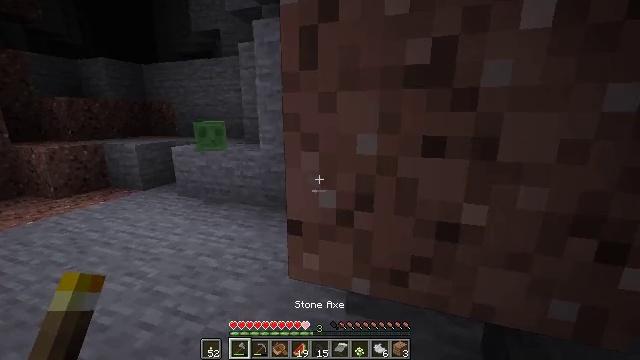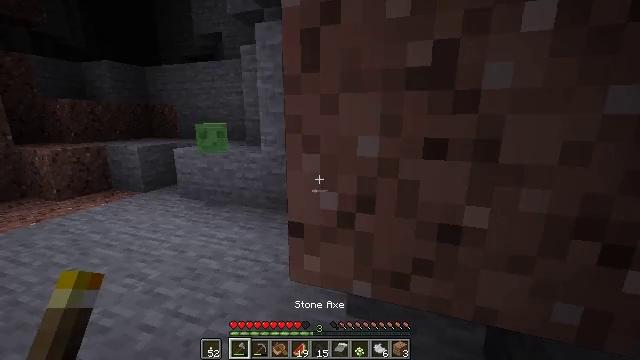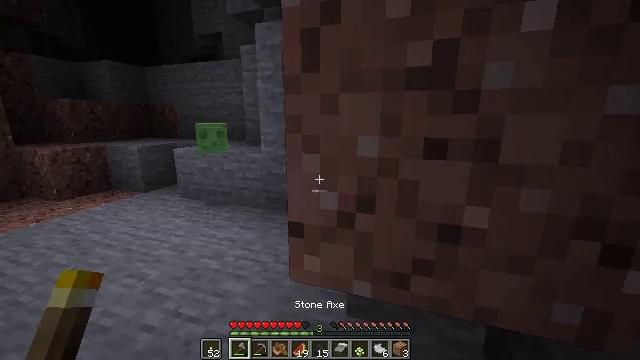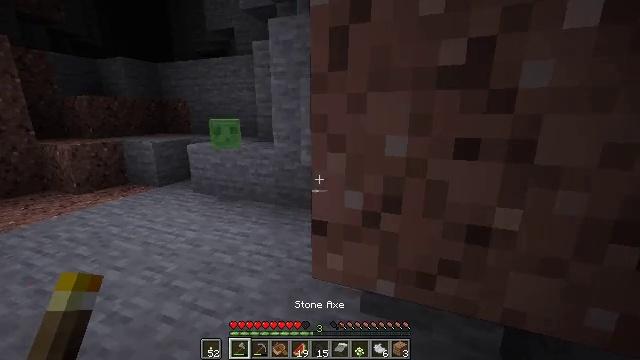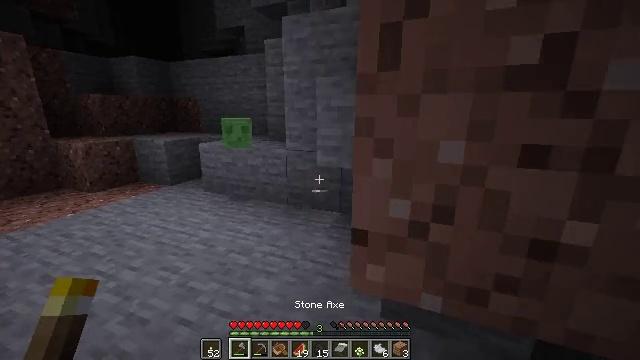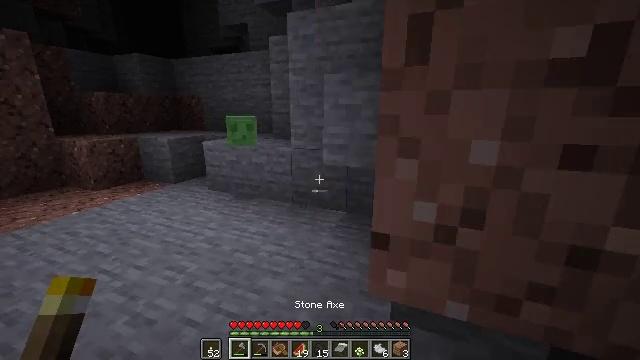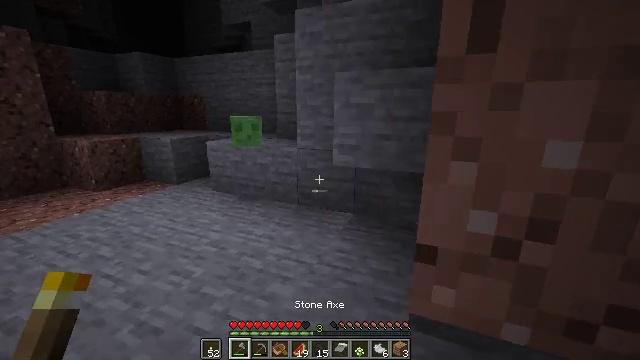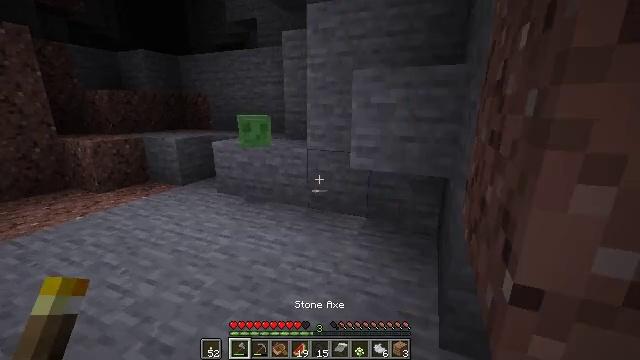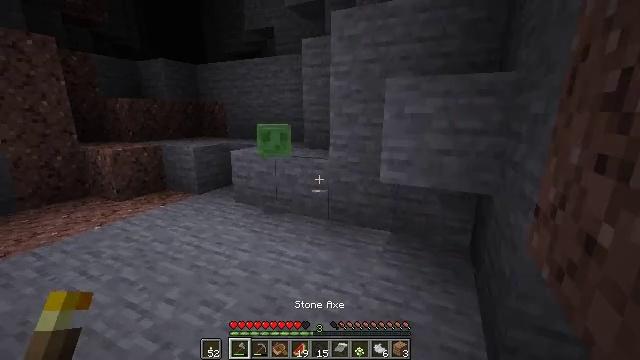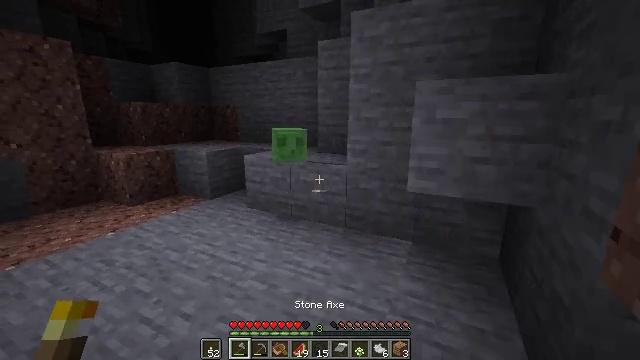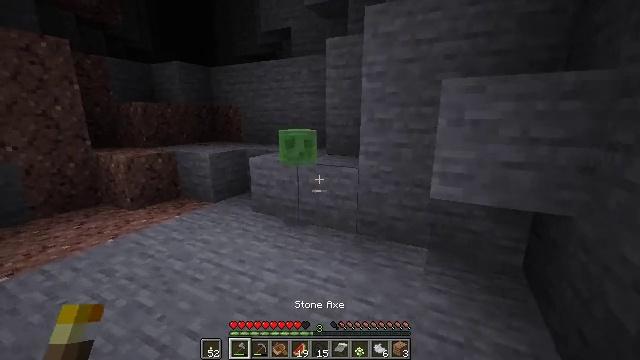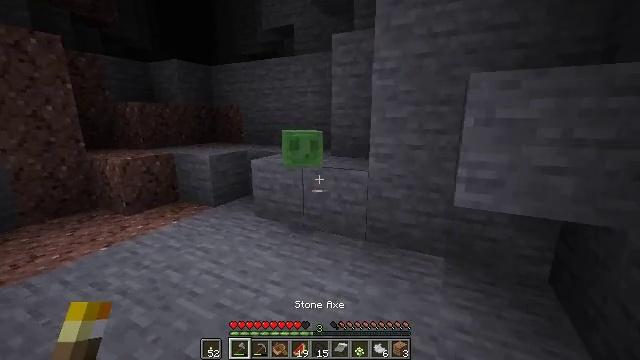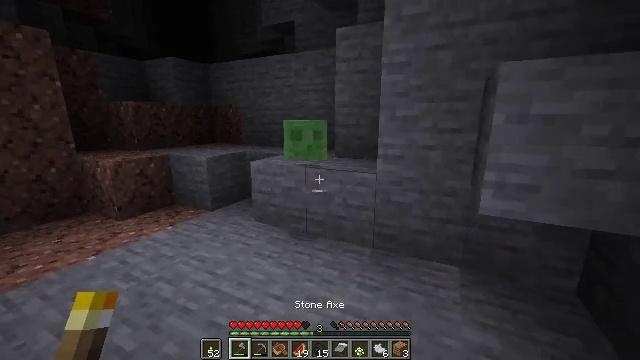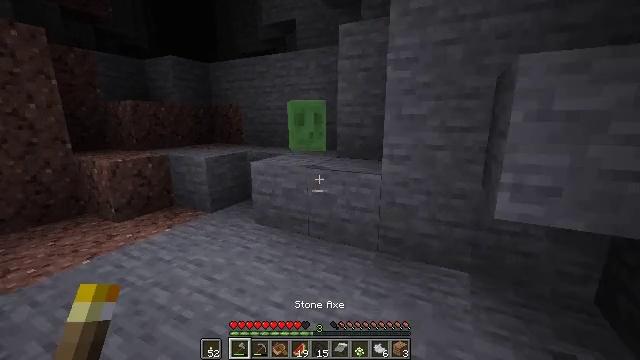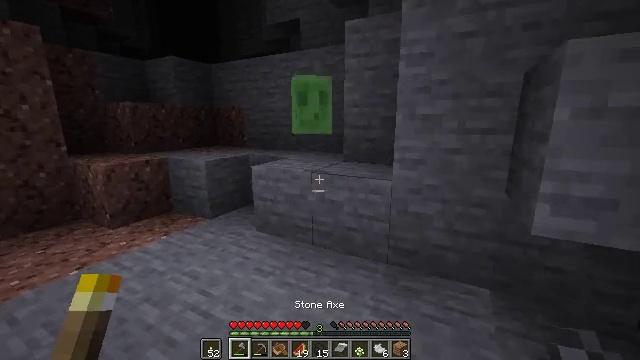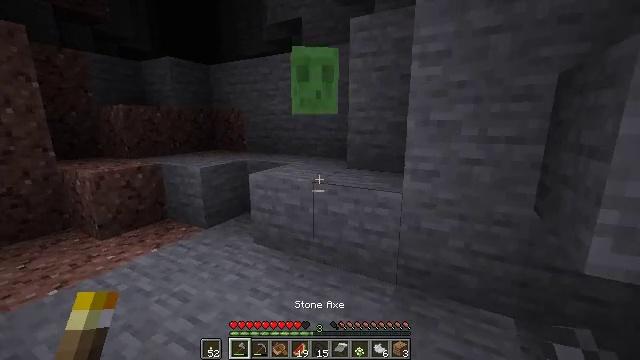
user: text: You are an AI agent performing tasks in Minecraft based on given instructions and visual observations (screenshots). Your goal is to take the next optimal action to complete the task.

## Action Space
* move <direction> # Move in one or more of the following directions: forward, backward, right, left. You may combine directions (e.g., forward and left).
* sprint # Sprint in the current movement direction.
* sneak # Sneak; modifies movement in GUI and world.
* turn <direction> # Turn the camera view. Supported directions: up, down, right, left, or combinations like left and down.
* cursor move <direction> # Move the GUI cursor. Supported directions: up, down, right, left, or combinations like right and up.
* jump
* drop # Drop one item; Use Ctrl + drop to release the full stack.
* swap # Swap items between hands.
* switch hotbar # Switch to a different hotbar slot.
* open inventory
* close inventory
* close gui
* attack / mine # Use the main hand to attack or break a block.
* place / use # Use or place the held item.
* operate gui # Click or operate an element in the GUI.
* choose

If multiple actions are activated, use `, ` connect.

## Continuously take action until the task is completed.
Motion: motion action
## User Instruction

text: Combat the slime.
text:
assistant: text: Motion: no_op
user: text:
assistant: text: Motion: no_op
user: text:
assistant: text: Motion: move left, turn left
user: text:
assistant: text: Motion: move forward and move left, turn left
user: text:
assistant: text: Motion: move forward and move left
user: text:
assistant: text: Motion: move forward and move left
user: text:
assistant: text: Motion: move forward and move left
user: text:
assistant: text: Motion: move forward and move left, turn left and up
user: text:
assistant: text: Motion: move forward and move left, turn left
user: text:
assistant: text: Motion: move forward
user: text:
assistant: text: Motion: move forward
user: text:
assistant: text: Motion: move forward
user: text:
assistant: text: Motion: move forward
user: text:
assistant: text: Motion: move forward
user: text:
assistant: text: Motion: move forward
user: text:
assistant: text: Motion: no_op
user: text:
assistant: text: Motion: no_op
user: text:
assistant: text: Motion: no_op
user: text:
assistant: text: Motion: move back
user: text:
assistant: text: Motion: move back
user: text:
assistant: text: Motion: move back, turn down
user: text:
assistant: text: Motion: move back, turn left and down
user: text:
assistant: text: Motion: move back, turn down
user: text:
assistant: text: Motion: turn down
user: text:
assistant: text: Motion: turn down
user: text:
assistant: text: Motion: turn down
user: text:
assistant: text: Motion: move forward, turn down
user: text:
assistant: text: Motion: move forward, turn down
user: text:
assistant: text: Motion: move forward, turn right and down
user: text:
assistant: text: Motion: move forward